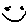
Label: smiley face